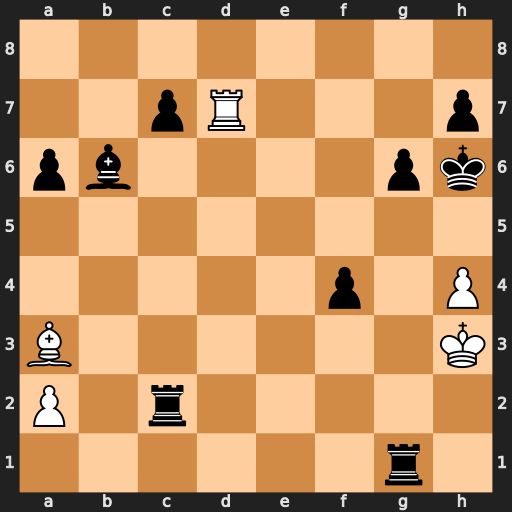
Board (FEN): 8/2pR3p/pb4pk/8/5p1P/B6K/P1r5/6r1
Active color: w
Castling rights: -
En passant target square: -
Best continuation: Bf8+ Kh5 Rxh7#